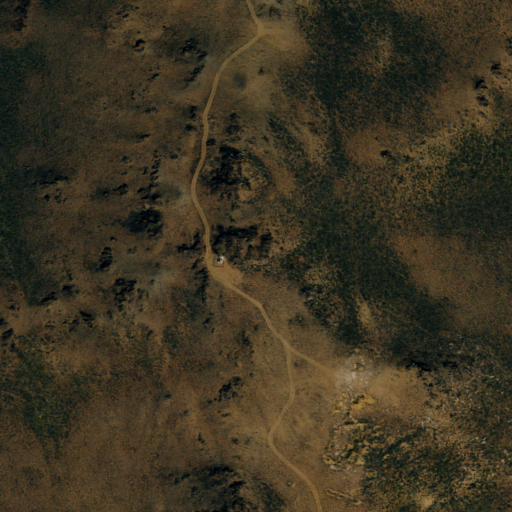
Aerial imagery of mountain in Nevada named New York Peak containing only shrub